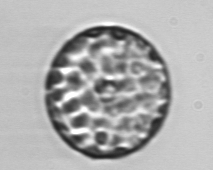
Label: Coscinodiscus